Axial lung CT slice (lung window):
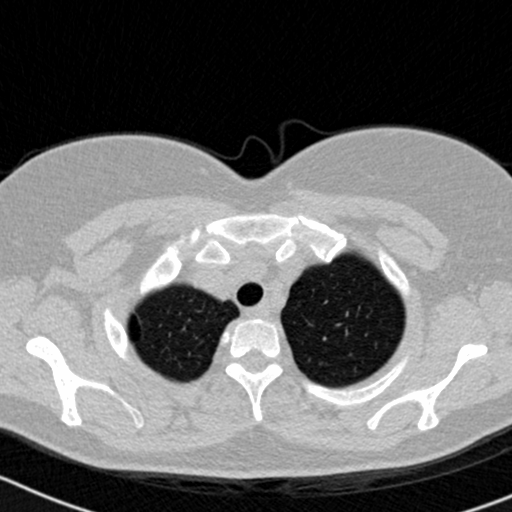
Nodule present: no